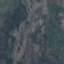
Land use / land cover: HerbaceousVegetation